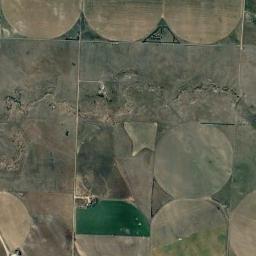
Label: circular_farmland